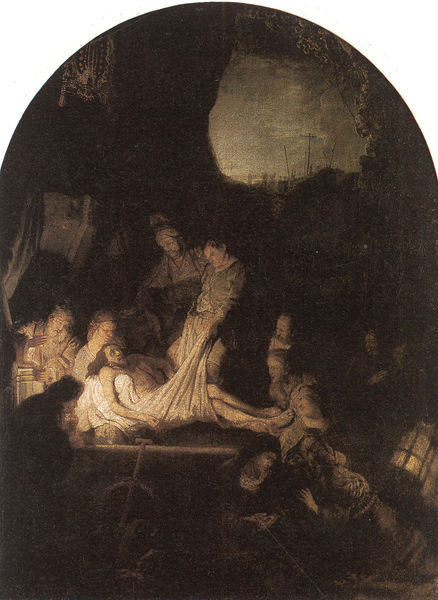
Titel: Die Grablegung Christi
Künstler: Harmensz van Rijn Rembrandt
Institution: München, Alte Pinakothek
Schlagwörter: dunkel, gemälde, himmel, mann, frauen, landschaft, menschen, finger, frau, hell, laterne, licht, nacht, tuch, leiche, tod, tot, trauer, hände, schiff, schiffe, düster, bogen, hafen, karre, angst, finster, bett, leuchter, verderben, krank, fuss, soldat, tote, arzt, gruft, kreuze, leintuch, christus, grab, jesus, jesus christus, leichentuch, christlich, hilfe, krankheit, mittelalter, wut, jünger, beweinung, felsengrab, grablegung, schaufel, altarbild, klagen, erlöser, menschne, messias, gottessohn, sohn gottes, alte meister, christkind, golgota, christkönig, krankeit, leuchtger, heilland, erretter, jesus von nazaret, bew3einung, leichnetuch